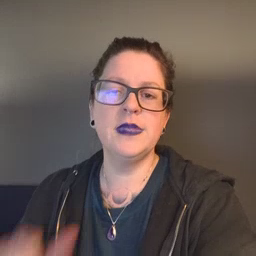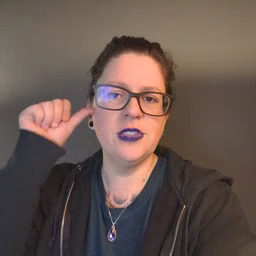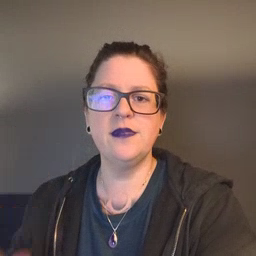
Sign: yesterday